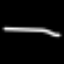
Label: line